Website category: sports
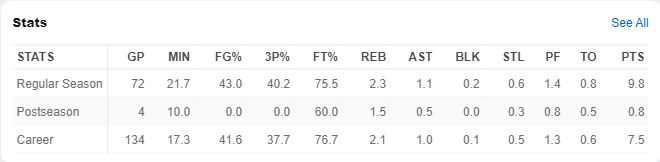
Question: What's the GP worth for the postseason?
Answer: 4

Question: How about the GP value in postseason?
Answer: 4

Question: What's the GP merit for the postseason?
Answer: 4

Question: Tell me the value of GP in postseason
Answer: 4

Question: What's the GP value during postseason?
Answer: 4

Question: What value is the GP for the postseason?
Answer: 4

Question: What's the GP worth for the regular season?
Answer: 72

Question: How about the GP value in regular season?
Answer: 72

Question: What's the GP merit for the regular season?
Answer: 72

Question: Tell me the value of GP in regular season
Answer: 72

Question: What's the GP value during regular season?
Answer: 72

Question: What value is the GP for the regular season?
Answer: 72

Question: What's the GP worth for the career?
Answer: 134

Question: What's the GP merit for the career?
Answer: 134

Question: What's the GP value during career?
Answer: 134

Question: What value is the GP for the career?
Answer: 134

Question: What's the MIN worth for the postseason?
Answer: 10.0

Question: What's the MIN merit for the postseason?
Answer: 10.0

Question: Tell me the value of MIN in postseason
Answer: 10.0

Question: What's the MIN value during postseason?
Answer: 10.0

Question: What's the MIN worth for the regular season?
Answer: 21.7

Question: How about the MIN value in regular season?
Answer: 21.7

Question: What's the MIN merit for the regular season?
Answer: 21.7

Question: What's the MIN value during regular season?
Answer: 21.7

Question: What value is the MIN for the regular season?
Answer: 21.7

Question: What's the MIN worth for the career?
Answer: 17.3

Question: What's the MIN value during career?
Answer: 17.3

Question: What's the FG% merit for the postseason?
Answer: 0.0

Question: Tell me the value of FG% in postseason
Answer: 0.0

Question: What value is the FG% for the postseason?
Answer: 0.0

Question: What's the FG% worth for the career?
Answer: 41.6

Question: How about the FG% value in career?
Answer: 41.6

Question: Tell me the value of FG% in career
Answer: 41.6

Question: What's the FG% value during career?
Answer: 41.6

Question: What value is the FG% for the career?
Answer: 41.6

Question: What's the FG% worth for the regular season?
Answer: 43.0

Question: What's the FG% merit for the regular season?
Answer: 43.0

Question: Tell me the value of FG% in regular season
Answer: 43.0

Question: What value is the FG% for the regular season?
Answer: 43.0

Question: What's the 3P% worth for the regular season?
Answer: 40.2

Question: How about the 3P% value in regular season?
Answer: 40.2

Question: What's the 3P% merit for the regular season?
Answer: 40.2

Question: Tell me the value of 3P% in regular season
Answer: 40.2

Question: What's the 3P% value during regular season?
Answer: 40.2

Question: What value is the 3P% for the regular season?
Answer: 40.2

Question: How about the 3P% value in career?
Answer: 37.7

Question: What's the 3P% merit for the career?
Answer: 37.7

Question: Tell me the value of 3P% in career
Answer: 37.7

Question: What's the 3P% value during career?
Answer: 37.7

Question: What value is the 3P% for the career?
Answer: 37.7

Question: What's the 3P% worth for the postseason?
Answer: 0.0

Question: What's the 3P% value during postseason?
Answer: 0.0

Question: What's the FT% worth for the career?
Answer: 76.7

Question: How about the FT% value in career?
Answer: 76.7

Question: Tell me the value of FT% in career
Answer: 76.7

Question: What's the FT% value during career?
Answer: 76.7

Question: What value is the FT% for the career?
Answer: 76.7

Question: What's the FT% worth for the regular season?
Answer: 75.5

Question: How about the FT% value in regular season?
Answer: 75.5

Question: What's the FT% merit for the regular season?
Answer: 75.5

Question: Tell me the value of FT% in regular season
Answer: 75.5

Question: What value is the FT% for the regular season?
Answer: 75.5

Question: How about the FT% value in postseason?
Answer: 60.0

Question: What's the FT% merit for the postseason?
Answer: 60.0